Question: I'm using Entity Framework 4.3.1 Code-First and I need to split an entity between two tables. The tables have a primary key shared, and it is 1-to-1, but the columns are not named the same on each table.
I don't control the data layout, nor can I request any changes.
So for example, the SQL tables could be

And this would be my entity...
'''
public class MyEntity
{
public int Id {get; set;}
public string Name {get;set}
public string FromAnotherTable {get;set;}
}
'''
And here is the mapping I have.
'''
public class MyEntityMapping : EntityTypeConfiguration<MyEntity>
{
public MyEntityMapping()
{
this.Property(e => e.Id).HasColumnName("ThePrimaryKeyId");
this.Property(e => e.Name).HasColumnName("MyDatabaseName");
this.Property(e => e.FromAnothertable).HasColumnName("AnotherTableColumn");
this.Map(m =>
{
m.Properties(e =>
{
e.Id,
e.Name
});
m.ToTable("MainTable");
});
this.Map(m =>
{
m.Properties(e =>
{
e.Id,
e.FromAnotherTable
});
m.ToTable("ExtendedTable");
});
}
'''
Since the key shared between them has a different column name, I'm not sure how to map it. This mapping will compile, but fails at runtime because EF emits SQL looking for the "ThePrimaryKeyId" column on the "ExtendedTable" table, which doesn't exist.
To clarify, what I have defined above can (and does) work if the PK on the "ExtendedTable" followed naming conventions. But it doesn't and I can't change the schema.
Basically, what I need EF to emit is a SQL statement like
'''
SELECT
[e1].*, /*yes, wildcards are bad. doing it here for brevity*/
[e2].*
FROM [MainTable] AS [e1]
INNER JOIN [ExtendedTable] AS [e2] /*Could be left join, don't care. */
ON [e1].[ThePrimaryKeyId] = [e2].[NotTheSameName]
'''
But the only thing it seems to want to emit is
'''
SELECT
[e1].*,
[e2].*
FROM [MainTable] AS [e1]
INNER JOIN [ExtendedTable] AS [e2]
ON [e1].[ThePrimaryKeyId] = [e2].[ThePrimaryKeyId] /* this column doesn't exist */
'''
I tried the 1-to-1 approach again at NSGaga's suggestion. It didn't work, but here are the results.
Entities
'''
public class MyEntity
{
public int Id { get; set; }
public int Name { get; set; }
public virtual ExtEntity ExtendedProperties { get; set; }
}
public class ExtEntity
{
public int Id { get; set; }
public string AnotherTableColumn { get; set; }
public virtual MyEntity MainEntry { get; set; }
}
'''
Here are the mapping classes
'''
public class MyEntityMapping : EntityTypeConfiguration<MyEntity>
{
public MyEntityMapping()
{
this.Property(e => e.Id).HasColumnName("ThePrimaryKeyId");
this.Property(e => e.Name).HasColumnName("MyDatabaseName");
this.ToTable("MainTable");
this.HasKey(e => e.Id);
this.HasRequired(e => e.ExtendedProperties).WithRequiredPrincipal(f => f.MainEntry);
}
}
public class ExtEntityMapping : EntityTypeConfiguration<ExtEntity>
{
public ExtEntityMapping()
{
this.Property(e => e.Id).HasColumnName("NotTheSameName");
this.Property(e => e.AnotherTableColumn).HasColumnName("AnotherTableColumn");
this.ToTable("ExtendedTable");
this.HasKey(e => e.Id);
this.HasRequired(e => e.MainEntry).WithRequiredDependent(f => f.ExtendedProperties);
}
}
'''
This setup gets the message
'''
"Column or attribute 'MyEntity_ThePrimaryKeyId' is not defined in 'ExtendedTable'"
'''
Changing the final map line to
'''
this.HasRequired(e => e.MainEntry).WithRequiredDependent(f => f.ExtendedProperties).Map(m => M.MapKey("NotTheSameName"));
'''
Returns this message
'''
"Each property name in a type must be unique. property name 'NotTheSameName' was already defined."
'''
Changing the mapped key to use the column from the parent table, 'MapKey("ThePrimaryKeyId")'. returns this message
'''
"Column or attribute 'ThePrimaryKeyId' is not defined in 'ExtendedTable'"
'''
Removing the 'Id' property from the 'ExtEntity' class throws an error because then the entity doesn't have a defined key.
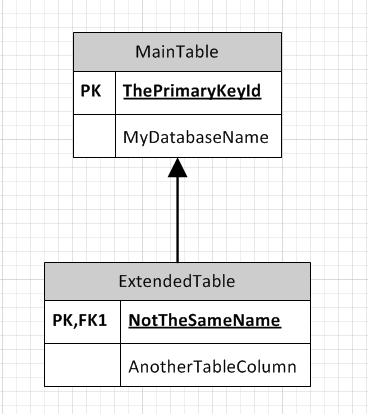
Answer: I can't find anything that specifically states that the name of the column has to be the same in both tables; but neither can I find anything that says it doesn't, or explains how you would map that scenario. Every example I can find has the key with the same name in both tables. It looks to me like this is a hole in the DbContext design.